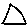
Label: triangle